Question: I'm assuming this has something to do with linking, but I've removed RestKit and re-added it. I made sure all my connections and linking was in place. If I set XCode to use the simulator it runs fine, but as soon as I set it to run on any device it won't even build. The only other thing of note is this didn't start happening till I upgraded to XCode 4.5. Below are the errors it gives me
'''
ld: warning: ignoring file /Users/luke/Library/Developer/Xcode/DerivedData/ehrx-btsujlxuhtytahfaikwjeqfjybtt/Build/Products/Debug-iphoneos/libRestKit.a, file was built for archive which is not the architecture being linked (armv7s): /Users/luke/Library/Developer/Xcode/DerivedData/ehrx-btsujlxuhtytahfaikwjeqfjybtt/Build/Products/Debug-iphoneos/libRestKit.a
Undefined symbols for architecture armv7s:
"_OBJC_CLASS_$_RKClient", referenced from:
objc-class-ref in ehrxAppDelegate.o
objc-class-ref in ehrxLoginView.o
objc-class-ref in ehrxInboxView.o
objc-class-ref in ehrxCMView.o
objc-class-ref in ehrxEncounterDemoView.o
objc-class-ref in ehrxEncounterDiagListView.o
objc-class-ref in ehrxEncounterChargeView.o
...
ld: symbol(s) not found for architecture armv7s
clang: error: linker command failed with exit code 1 (use -v to see invocation)
'''
These are the build settings for RestKit.

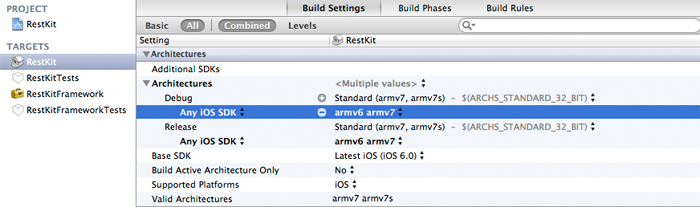
Answer: Looks like those frameworks are not built to work on armv7s devices, if its not necessary, remove it from your "Valid Architectures" in Build Settings.
If not, you will have to update them to work on armv7s